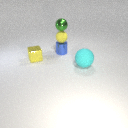
large cyan rubber sphere in front of small yellow metal cube